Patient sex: M
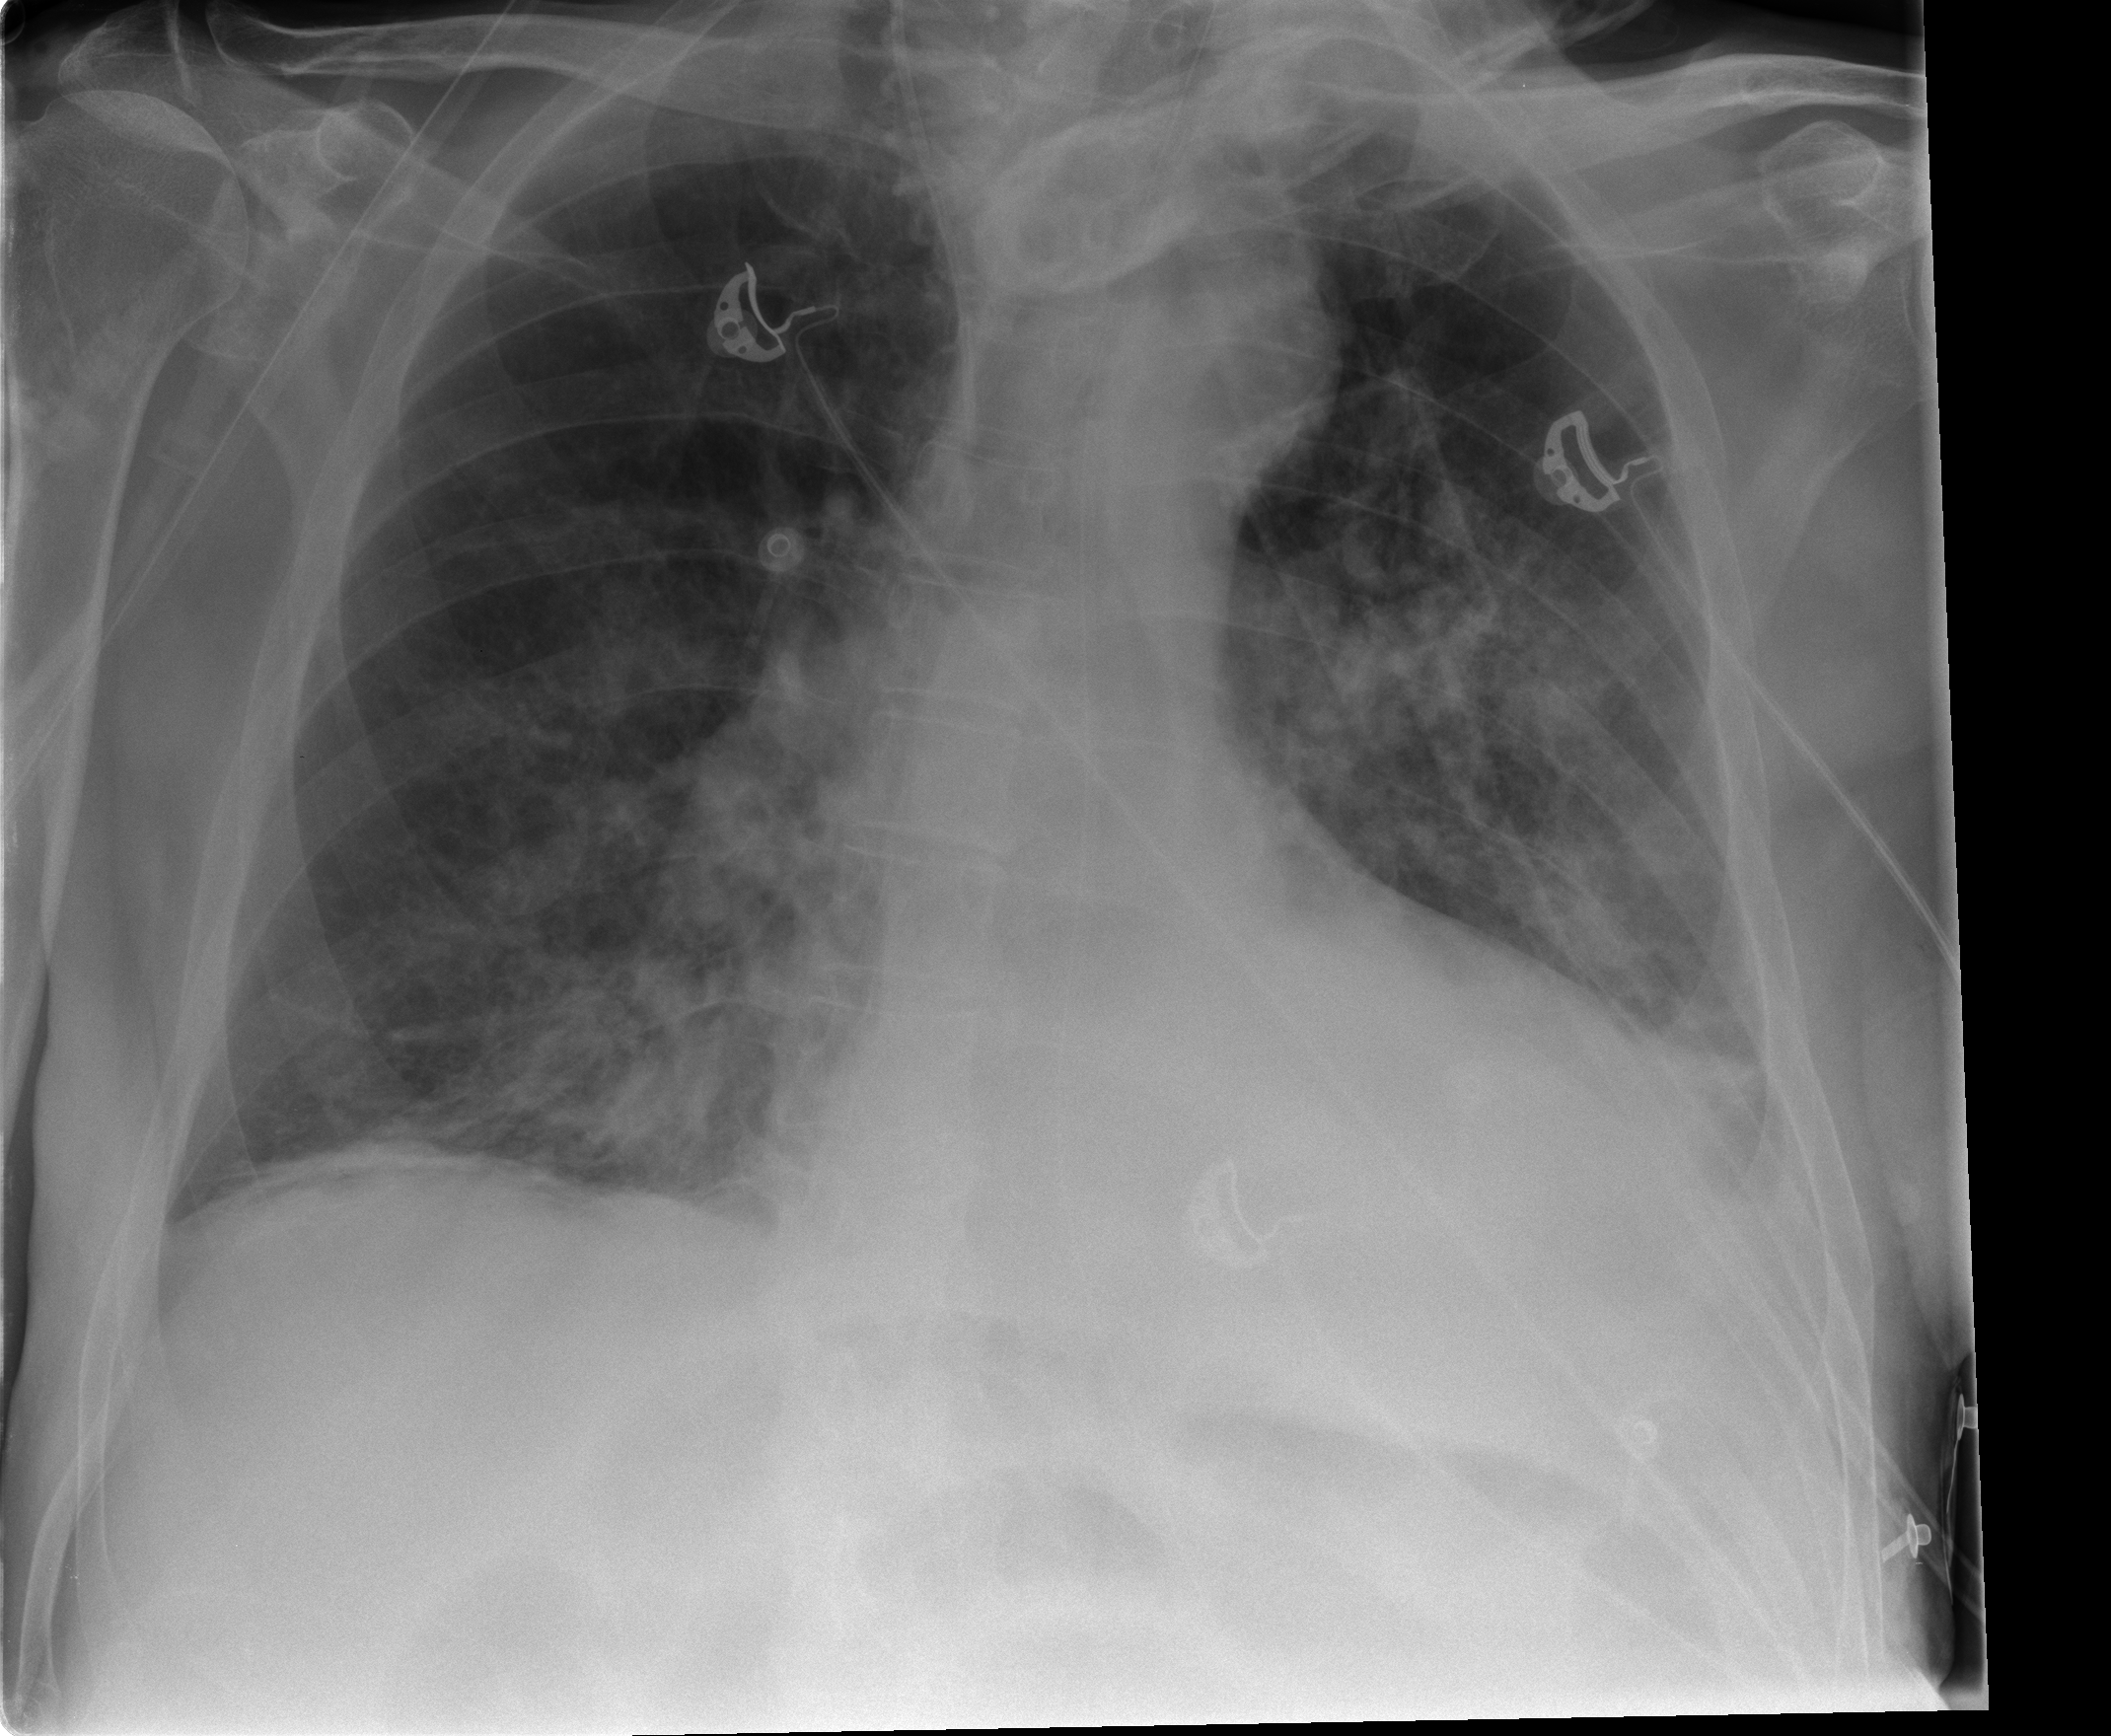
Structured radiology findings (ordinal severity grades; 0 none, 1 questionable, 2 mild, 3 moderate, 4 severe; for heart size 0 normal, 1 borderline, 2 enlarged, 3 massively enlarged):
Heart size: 2
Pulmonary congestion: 0
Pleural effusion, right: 0
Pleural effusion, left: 0
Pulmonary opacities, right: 2
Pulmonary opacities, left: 2
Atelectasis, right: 2
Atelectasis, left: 2